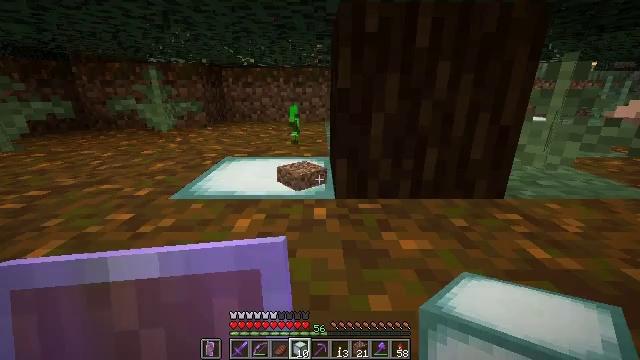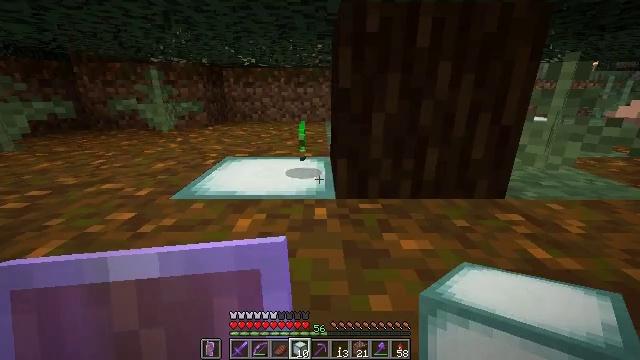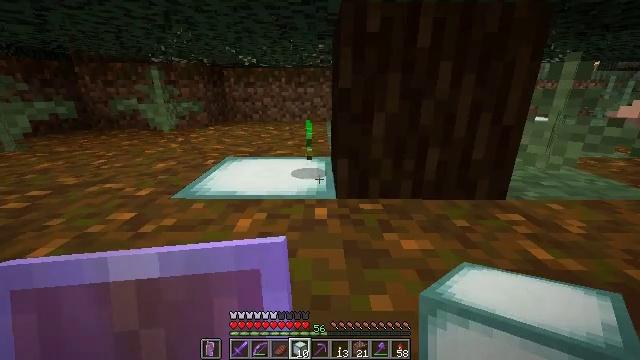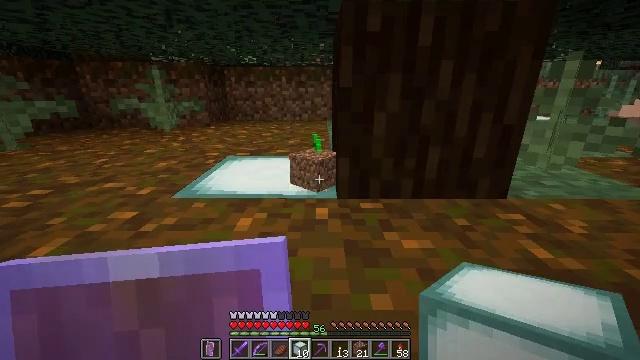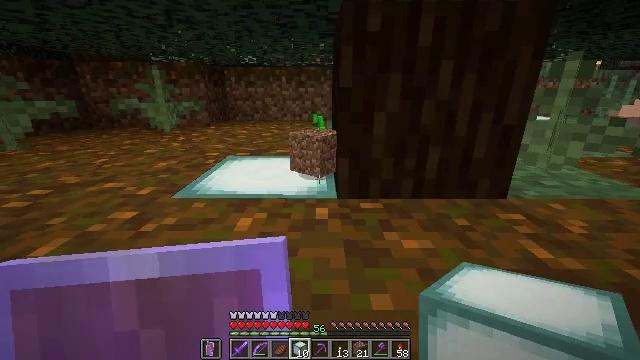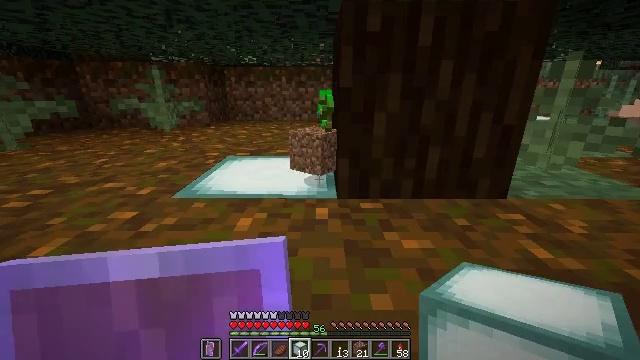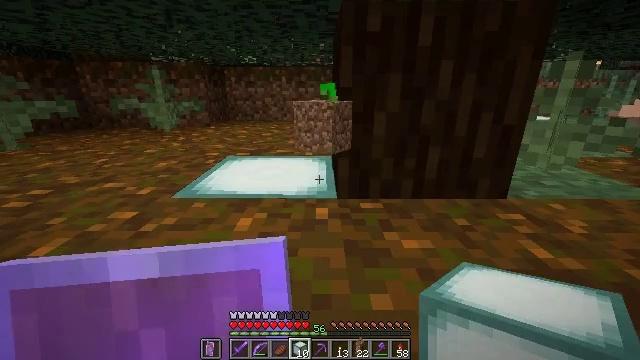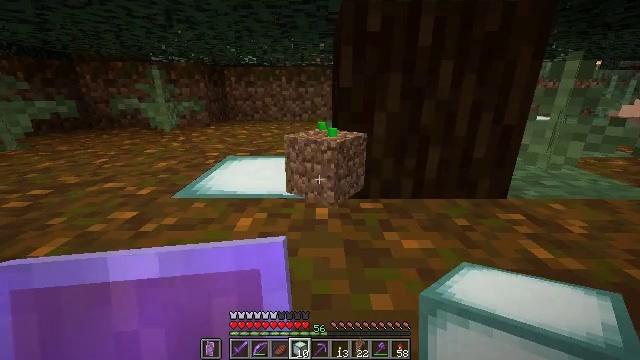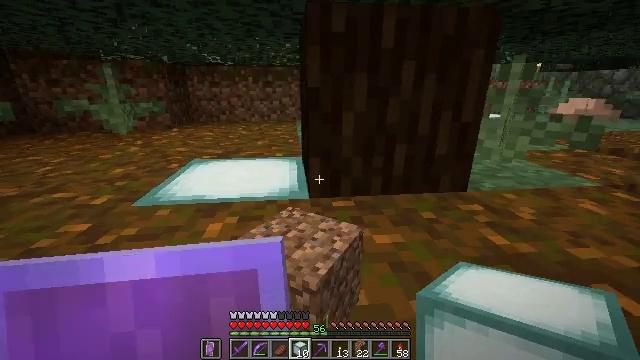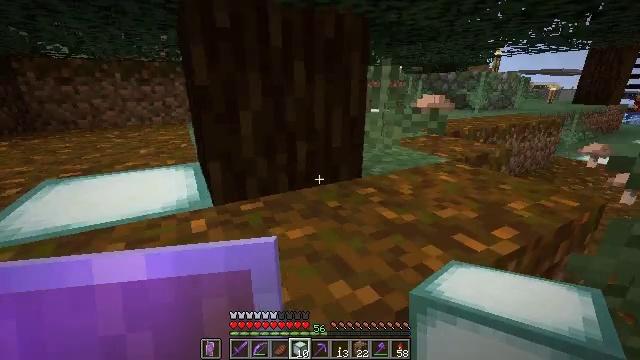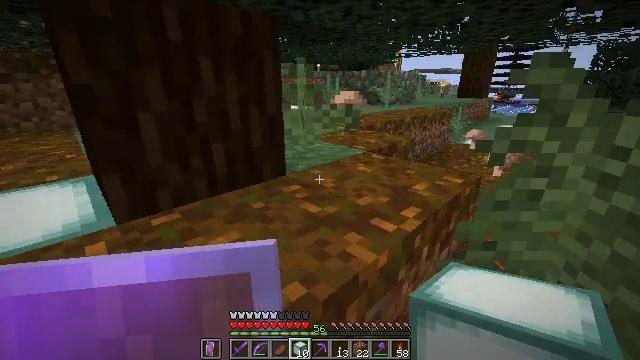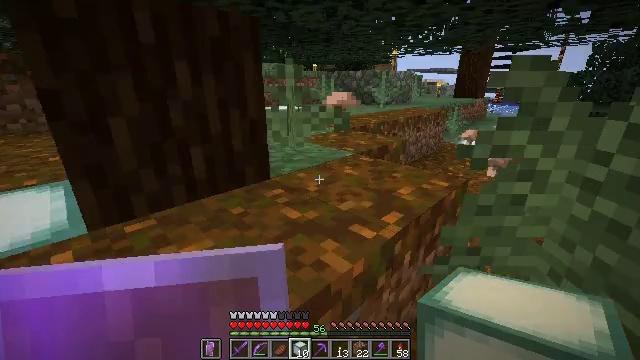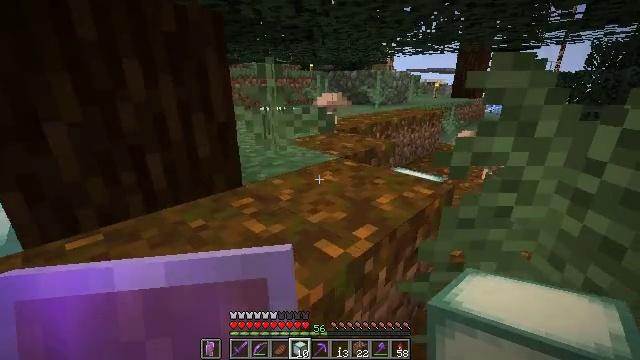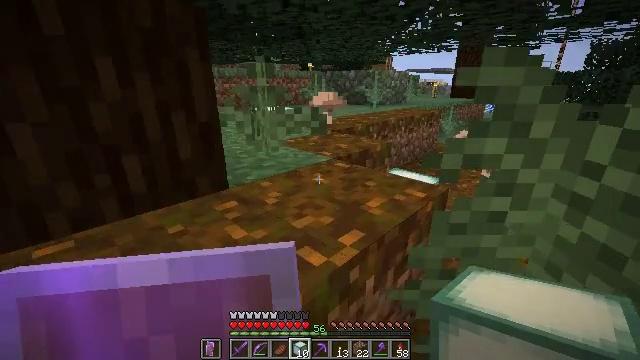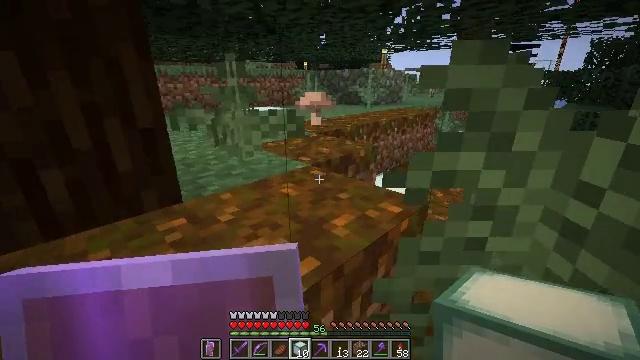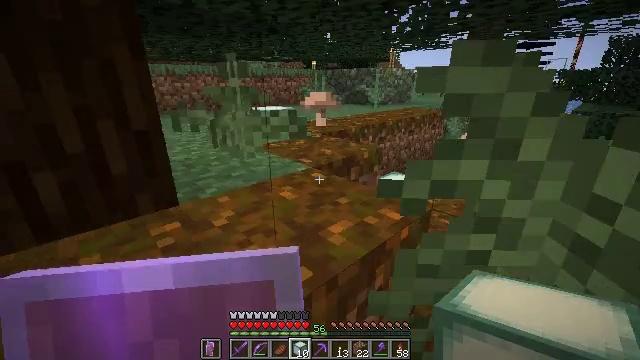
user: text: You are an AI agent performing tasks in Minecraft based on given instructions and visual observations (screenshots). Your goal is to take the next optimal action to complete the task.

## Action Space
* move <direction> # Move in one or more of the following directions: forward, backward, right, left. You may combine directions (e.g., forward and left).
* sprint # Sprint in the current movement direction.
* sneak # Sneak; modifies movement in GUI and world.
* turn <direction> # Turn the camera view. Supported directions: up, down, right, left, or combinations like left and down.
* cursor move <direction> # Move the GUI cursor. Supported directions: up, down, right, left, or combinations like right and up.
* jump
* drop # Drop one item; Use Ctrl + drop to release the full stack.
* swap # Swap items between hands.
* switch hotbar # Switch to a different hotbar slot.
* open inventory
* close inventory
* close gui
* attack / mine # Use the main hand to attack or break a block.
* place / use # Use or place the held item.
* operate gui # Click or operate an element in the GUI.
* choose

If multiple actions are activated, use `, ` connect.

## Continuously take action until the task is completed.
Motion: motion action
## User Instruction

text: Dig into the ground to collect podzol.
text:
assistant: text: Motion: no_op
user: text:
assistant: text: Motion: no_op
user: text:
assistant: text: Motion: no_op
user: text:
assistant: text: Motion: no_op
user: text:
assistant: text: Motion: no_op
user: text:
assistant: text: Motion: no_op
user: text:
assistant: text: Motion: no_op
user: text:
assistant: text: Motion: turn right
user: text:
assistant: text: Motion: turn right
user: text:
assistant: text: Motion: move right, turn right
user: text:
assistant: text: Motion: move forward and move right
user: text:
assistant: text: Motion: move forward and move right
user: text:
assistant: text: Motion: move forward and move right
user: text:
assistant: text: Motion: move forward and move right
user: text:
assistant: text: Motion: move forward and move right, turn left
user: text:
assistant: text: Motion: move forward and move right, turn left
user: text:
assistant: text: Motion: move forward and move right, turn left
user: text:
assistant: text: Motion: move forward and move right
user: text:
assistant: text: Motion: move forward and move right, turn left
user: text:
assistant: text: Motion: move forward and move right, turn left
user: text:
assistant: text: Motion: move forward and move right
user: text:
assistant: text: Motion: move forward and move right
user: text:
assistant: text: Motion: move forward and move right, turn left
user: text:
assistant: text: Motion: move forward and move right, turn left
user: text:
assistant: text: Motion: move forward and move right, turn left
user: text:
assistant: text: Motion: move forward and move right, turn left
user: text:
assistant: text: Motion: move forward and move right, turn left
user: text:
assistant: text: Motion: move forward and move right, turn left
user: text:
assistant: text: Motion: move forward
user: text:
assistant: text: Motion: move forward